Field crop: maize
Growth stage: 2
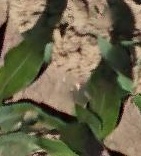
Species: maize